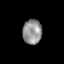
Tissue: skin
Cell type: Epithelial cells
Senescence score: 0.2386
Nuclear area (px): 464
Mean DAPI intensity: 145.735